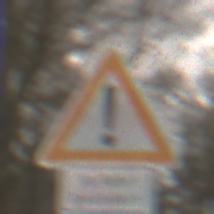
Verkehrszeichen: Gefahrenstelle
Zusatzzeichen unten: HinweisGeaenderteVorfahrtVerkehrsfuehrungVerkehrsregelung1
Umgebung: Outdoor, Nature
Tageszeit: Midday
Wetter: Overcast
Licht: Natural
Jahreszeit: NotSpecified
Kontrast: LowContrast